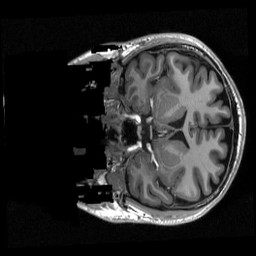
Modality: T1w
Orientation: coronal
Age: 25
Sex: male
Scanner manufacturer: siemens
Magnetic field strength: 3 T
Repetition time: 2.3 s
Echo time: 0.00298 s